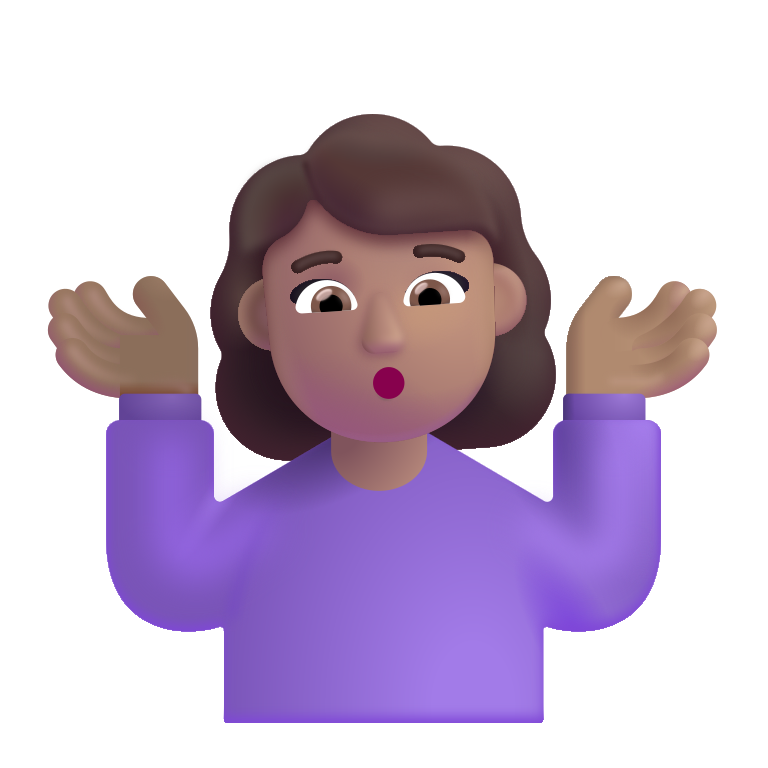
woman shrugging color